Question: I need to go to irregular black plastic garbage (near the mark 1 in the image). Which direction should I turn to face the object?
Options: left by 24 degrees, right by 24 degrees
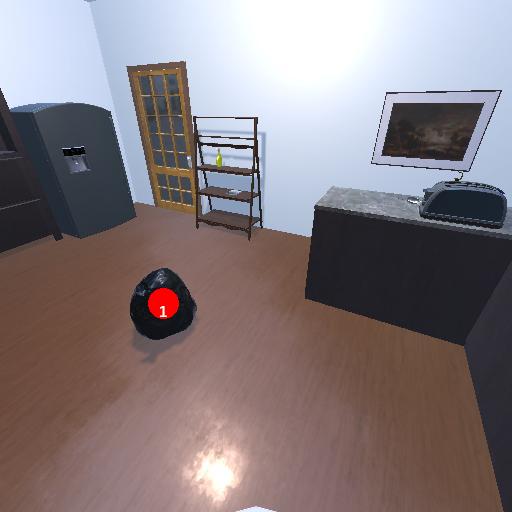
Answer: left by 24 degrees